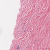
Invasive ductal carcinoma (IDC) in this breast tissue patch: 0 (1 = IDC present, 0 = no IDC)